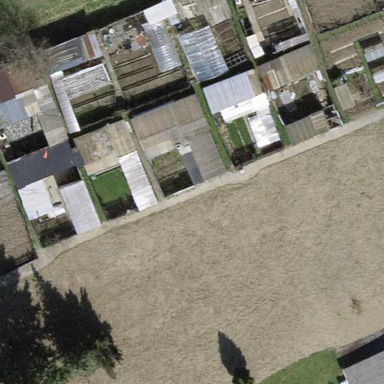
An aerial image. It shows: Area designated for allotments.